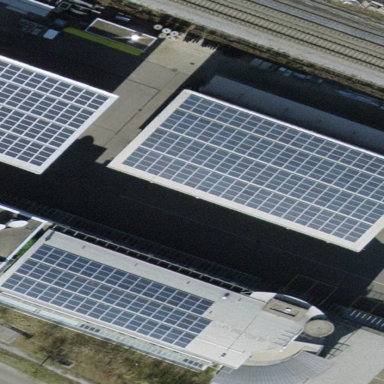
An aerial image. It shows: Building with solar photovoltaic panel generator.